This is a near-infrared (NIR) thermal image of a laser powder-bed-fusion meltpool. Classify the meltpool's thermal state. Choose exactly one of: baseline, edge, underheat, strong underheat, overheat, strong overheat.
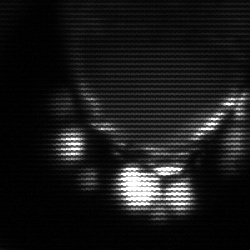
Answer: baseline